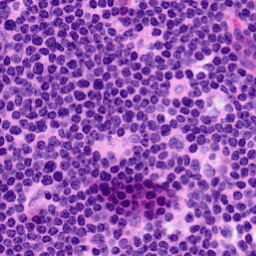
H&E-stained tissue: LymphNode